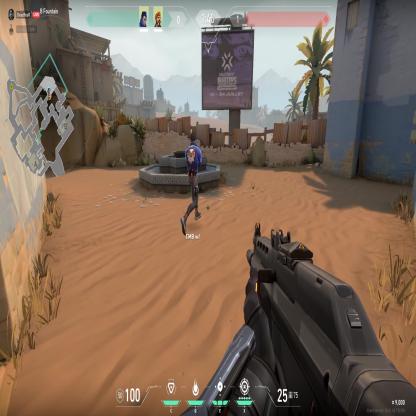
Label: teammate